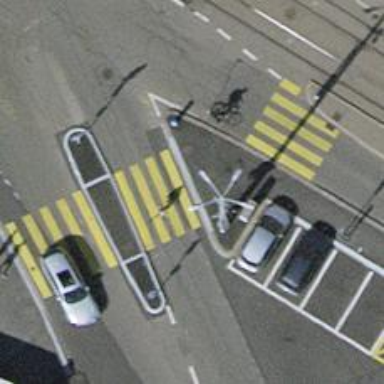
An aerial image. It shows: Kerb barrier.